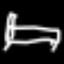
Label: bed